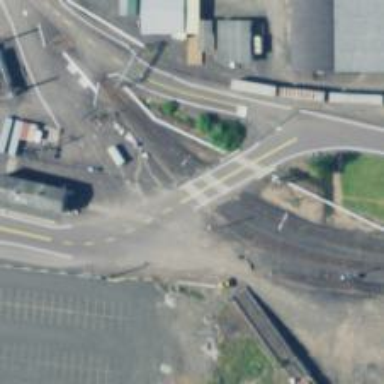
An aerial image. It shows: Railway level crossing.